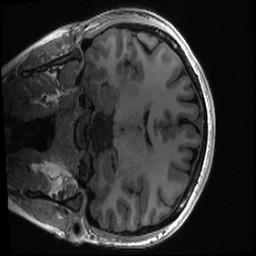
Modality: T1w
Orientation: coronal